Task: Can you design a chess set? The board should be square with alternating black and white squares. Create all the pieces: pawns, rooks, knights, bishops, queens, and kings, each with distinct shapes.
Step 4489:
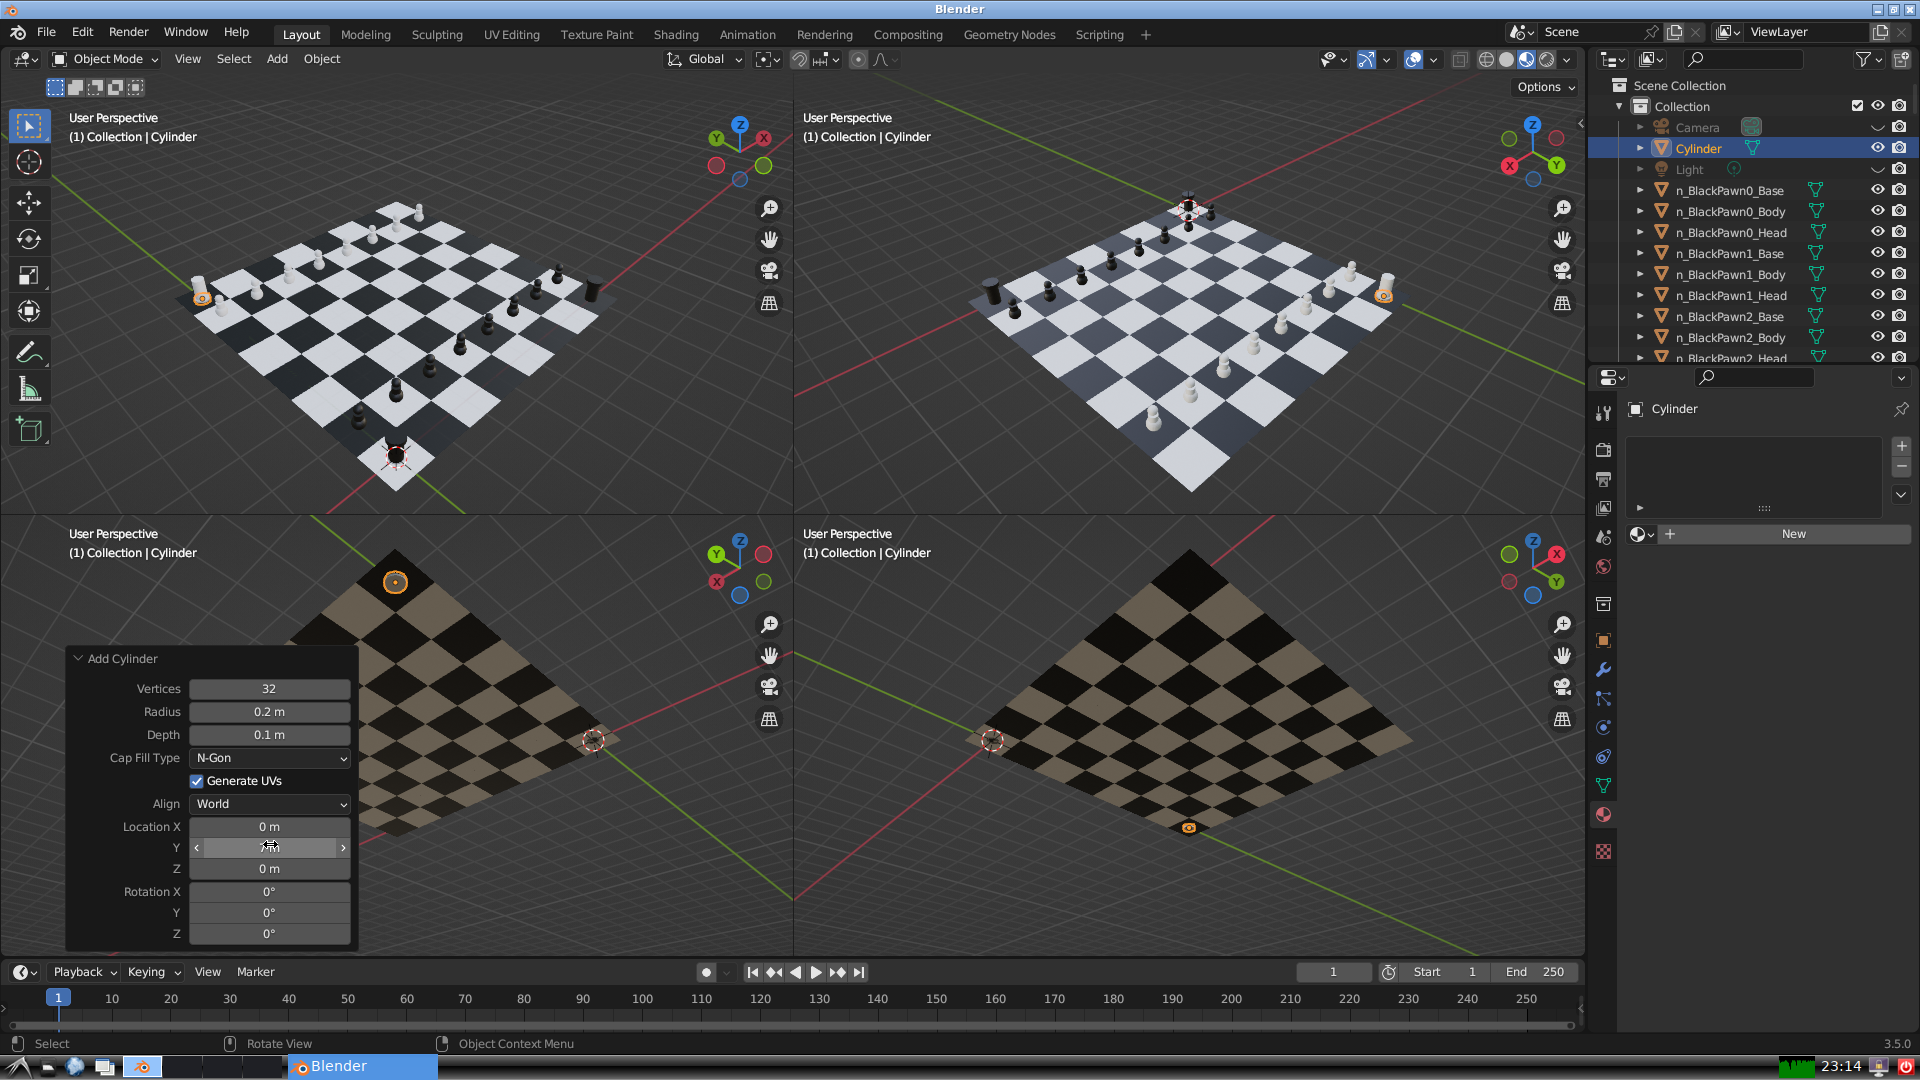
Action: {"mouse_move": [270, 868]}